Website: bh-photo
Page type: account-selection
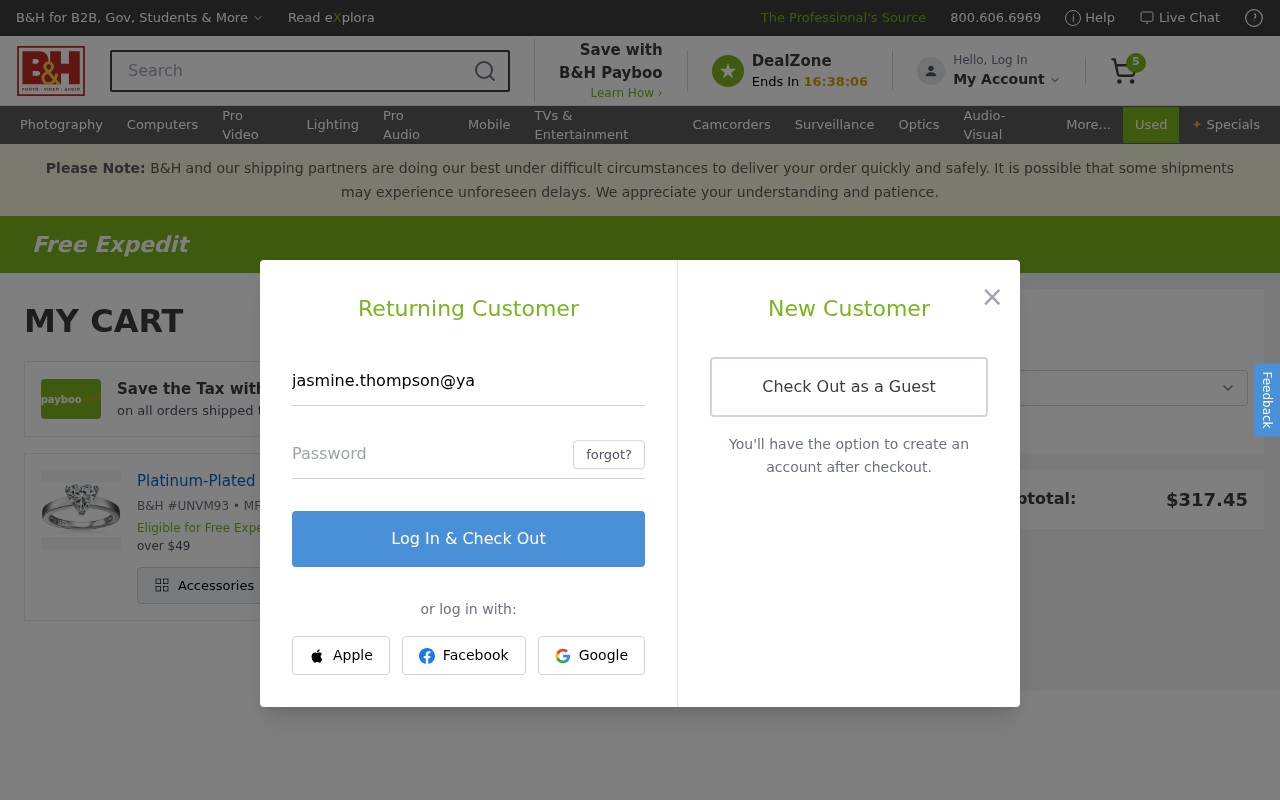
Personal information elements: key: PII_EMAIL
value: jasmine.thompson@yahoo.com
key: PII_POSTCODE
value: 72558
Product elements: key: PRODUCT1_NAME
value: Platinum-Plated Silver Heart-Shape (1.5 cttw) Solitaire Ring made with Swarovski Zirconia, Size 5
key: PRODUCT1_QUANTITY
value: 5
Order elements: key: ORDER_NUM_ITEMS
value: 5
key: ORDER_SUBTOTAL
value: $317.45
Search elements: key: HEADER_SEARCH
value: Search
Other elements: key: BH_ITEM_NUMBER
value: UNVM93
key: MFR_NUMBER
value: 90735E